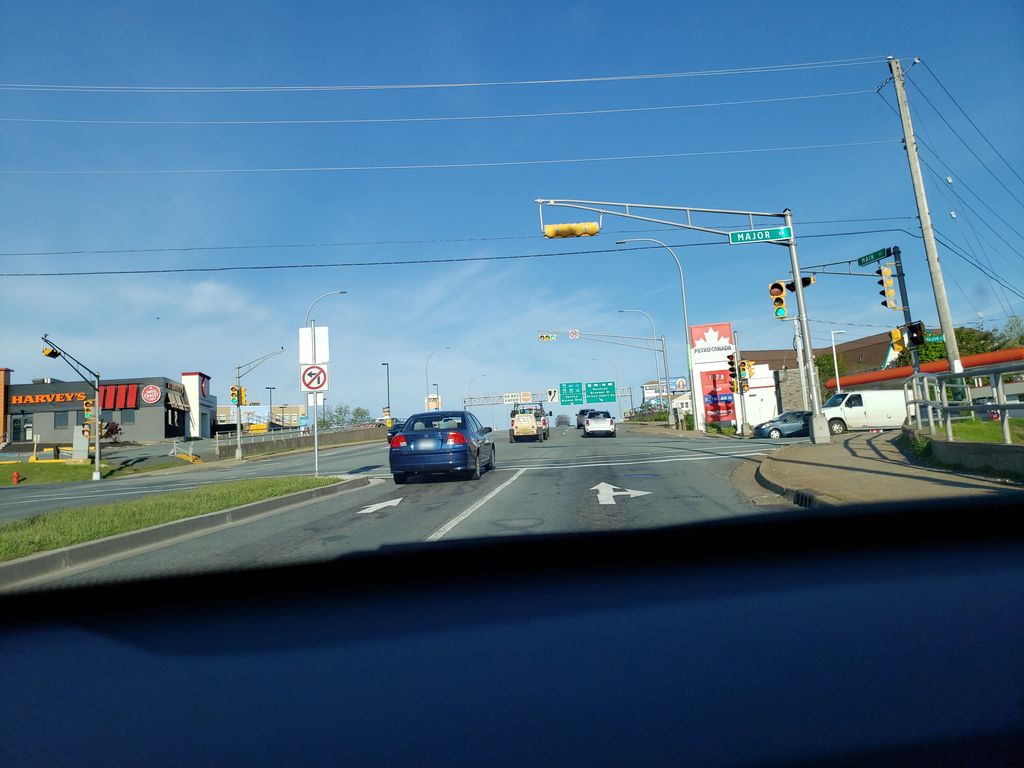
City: halifax